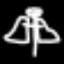
Label: angel